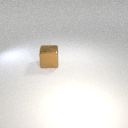
large brown metal cube